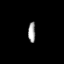
Tissue: prostate
Cell type: T cells
Senescence score: 0.7087
Nuclear area (px): 144
Mean DAPI intensity: 162.139